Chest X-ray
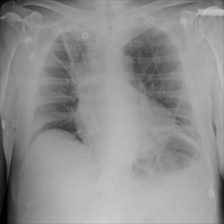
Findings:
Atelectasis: negative
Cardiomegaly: negative
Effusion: negative
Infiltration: negative
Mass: negative
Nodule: negative
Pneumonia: negative
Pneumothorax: negative
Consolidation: negative
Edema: negative
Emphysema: negative
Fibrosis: negative
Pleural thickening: negative
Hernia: negative